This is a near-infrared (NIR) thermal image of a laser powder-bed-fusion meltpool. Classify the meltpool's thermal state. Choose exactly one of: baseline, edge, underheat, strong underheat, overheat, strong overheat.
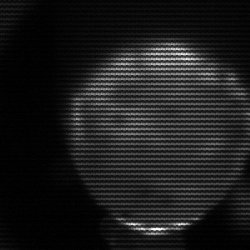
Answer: edge